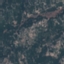
Label: HerbaceousVegetation